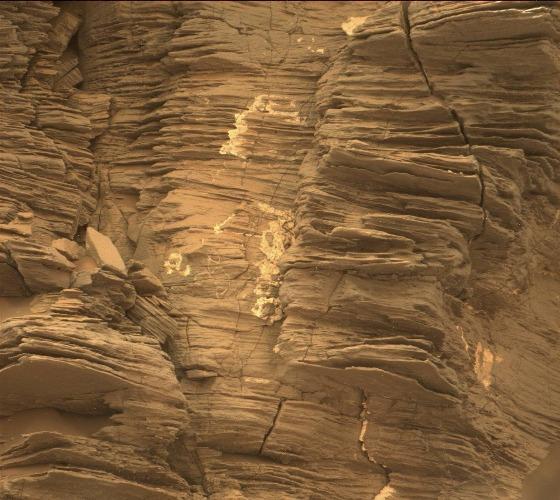
Terrain classes present: Bedrock, Rock